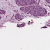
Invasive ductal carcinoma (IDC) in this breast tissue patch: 1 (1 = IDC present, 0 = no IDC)